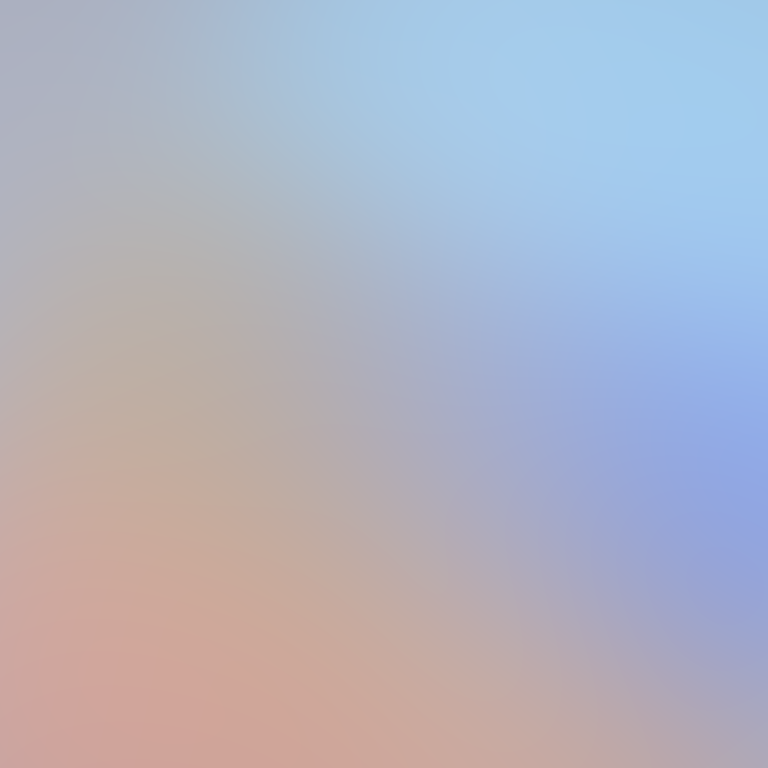
Abstract light effect, smooth gradient from soft blue to warm peach, serene atmosphere, diffuse light, no room, no furniture, no objects.